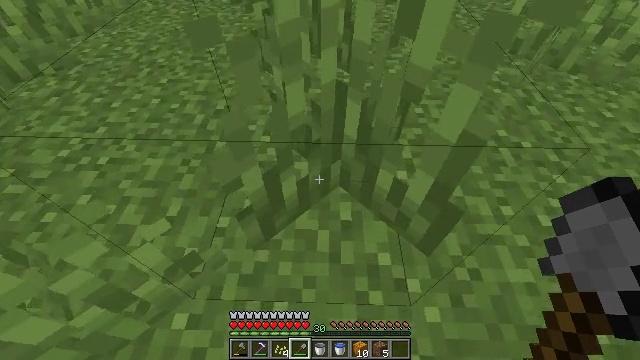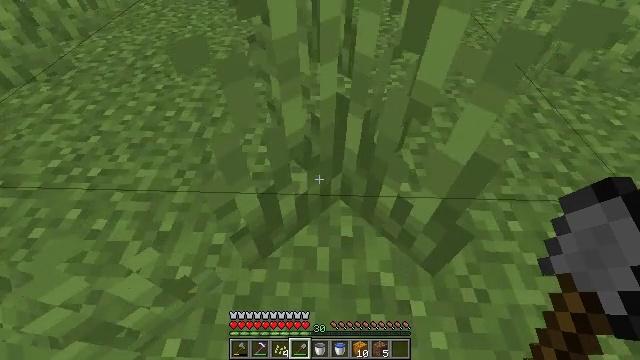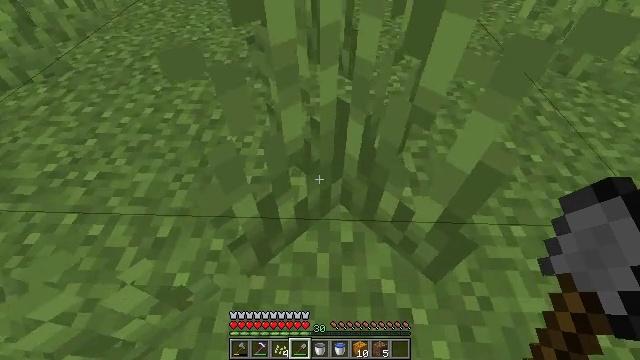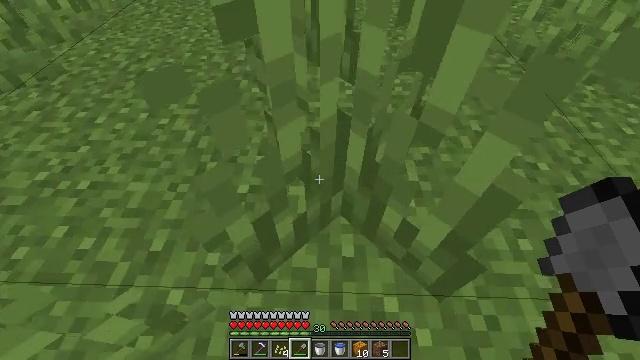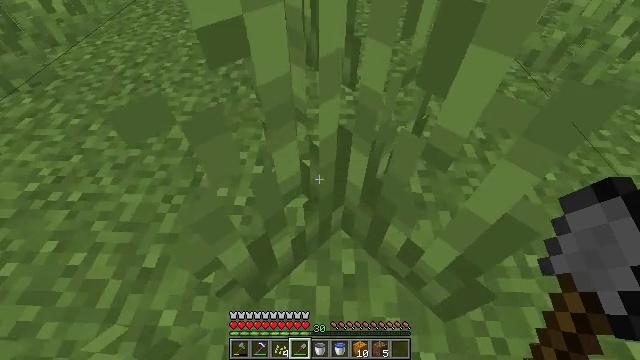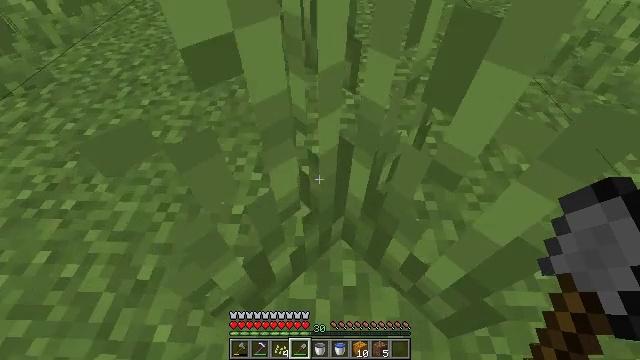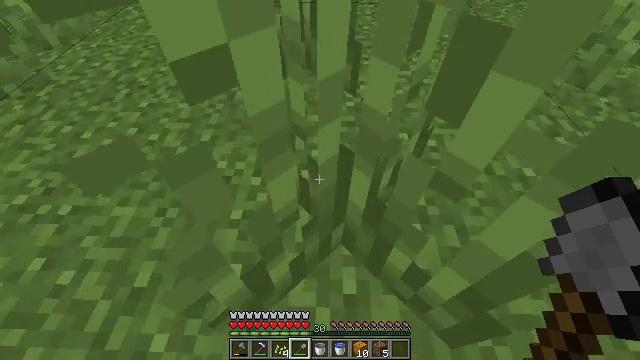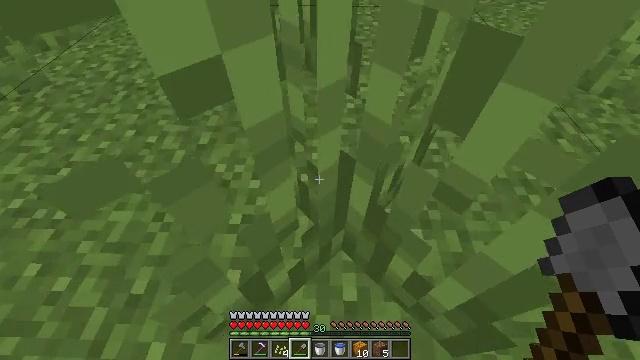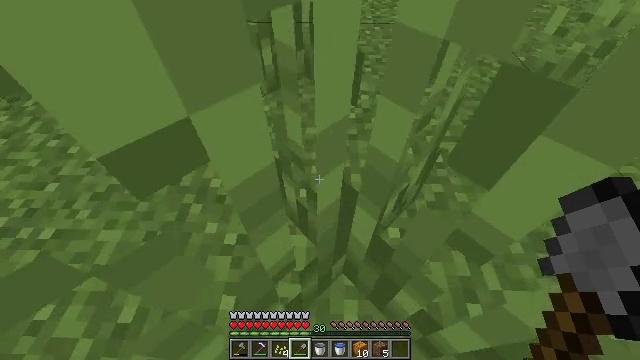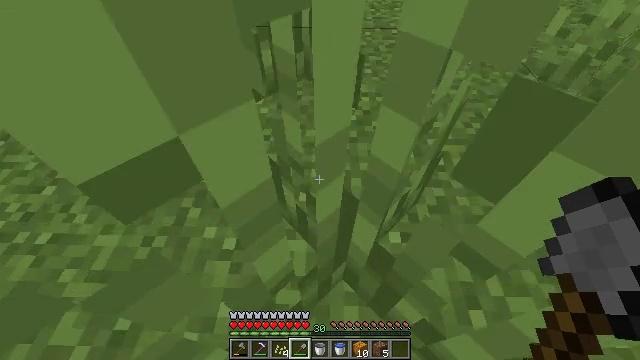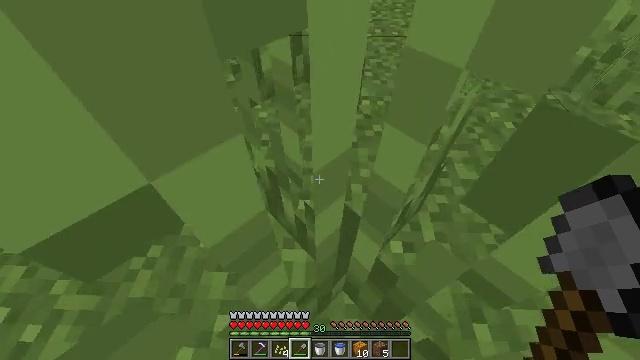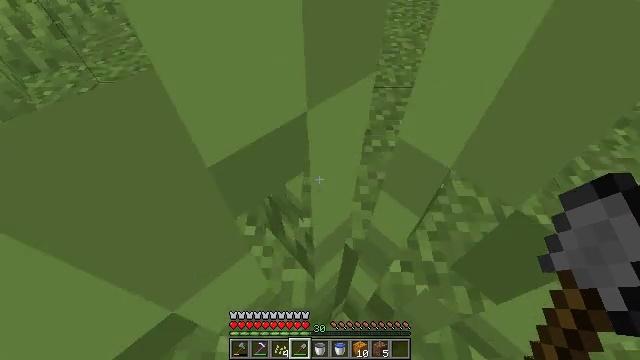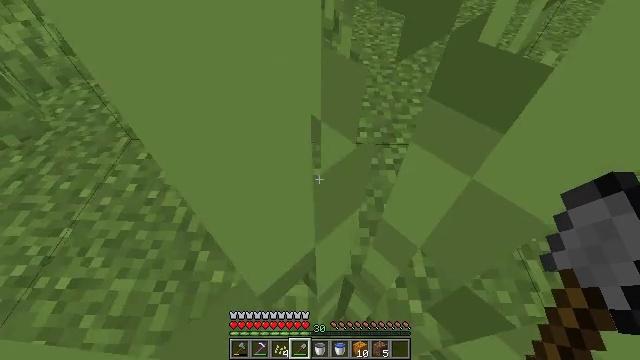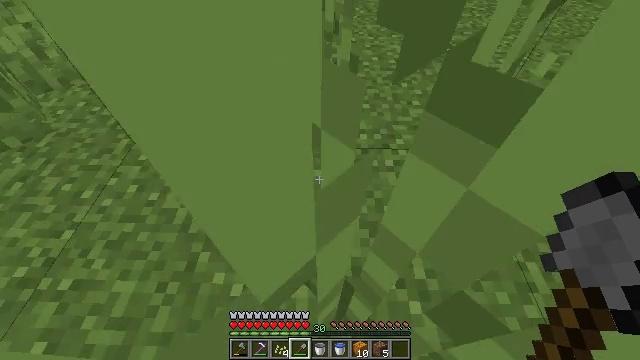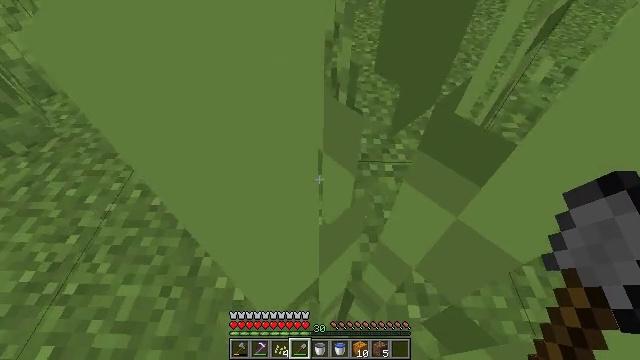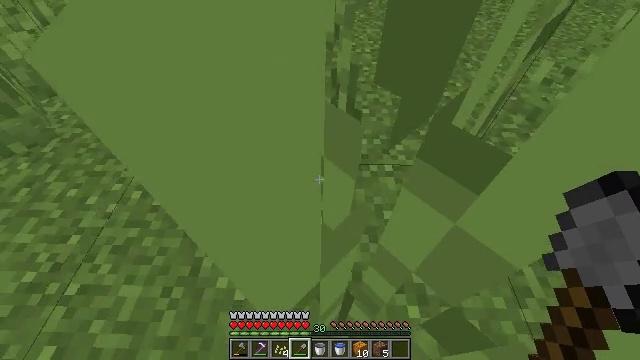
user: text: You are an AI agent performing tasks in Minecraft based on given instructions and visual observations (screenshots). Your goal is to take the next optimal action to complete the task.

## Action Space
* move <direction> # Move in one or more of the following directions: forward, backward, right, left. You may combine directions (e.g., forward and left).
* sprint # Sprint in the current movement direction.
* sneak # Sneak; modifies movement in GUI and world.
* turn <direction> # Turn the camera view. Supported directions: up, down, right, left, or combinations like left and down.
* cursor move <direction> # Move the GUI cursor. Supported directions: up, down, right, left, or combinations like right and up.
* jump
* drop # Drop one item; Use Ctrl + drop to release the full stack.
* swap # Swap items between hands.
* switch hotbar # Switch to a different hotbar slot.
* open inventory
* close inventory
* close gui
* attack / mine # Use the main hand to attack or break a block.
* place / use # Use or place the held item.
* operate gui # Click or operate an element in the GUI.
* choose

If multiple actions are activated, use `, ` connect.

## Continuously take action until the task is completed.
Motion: motion action
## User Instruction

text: Collect tall grass by breaking it.
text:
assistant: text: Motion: move forward, sneak
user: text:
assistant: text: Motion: move forward, sneak
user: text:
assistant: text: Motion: move forward, sneak
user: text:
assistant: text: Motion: move forward, sneak
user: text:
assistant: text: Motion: move forward, sneak
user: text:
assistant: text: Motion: move forward, sneak
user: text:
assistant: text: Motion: move forward, sneak
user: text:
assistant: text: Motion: move forward, sneak
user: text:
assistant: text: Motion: move forward, sneak
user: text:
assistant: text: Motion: move forward
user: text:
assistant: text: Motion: no_op
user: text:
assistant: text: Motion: no_op
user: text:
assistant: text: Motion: no_op
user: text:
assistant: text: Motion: no_op
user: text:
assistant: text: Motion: no_op
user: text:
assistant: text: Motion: no_op
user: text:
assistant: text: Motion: turn right
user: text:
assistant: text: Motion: turn right and up
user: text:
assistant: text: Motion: turn right and up
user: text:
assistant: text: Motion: turn right and up
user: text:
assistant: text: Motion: turn right and up
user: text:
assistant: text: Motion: turn right and up
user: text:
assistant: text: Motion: turn right and up
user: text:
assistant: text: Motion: turn up
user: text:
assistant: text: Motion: turn right and up
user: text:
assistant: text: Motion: no_op
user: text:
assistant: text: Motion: turn right
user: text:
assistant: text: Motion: turn right
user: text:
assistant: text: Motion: turn right
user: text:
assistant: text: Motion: turn right and down